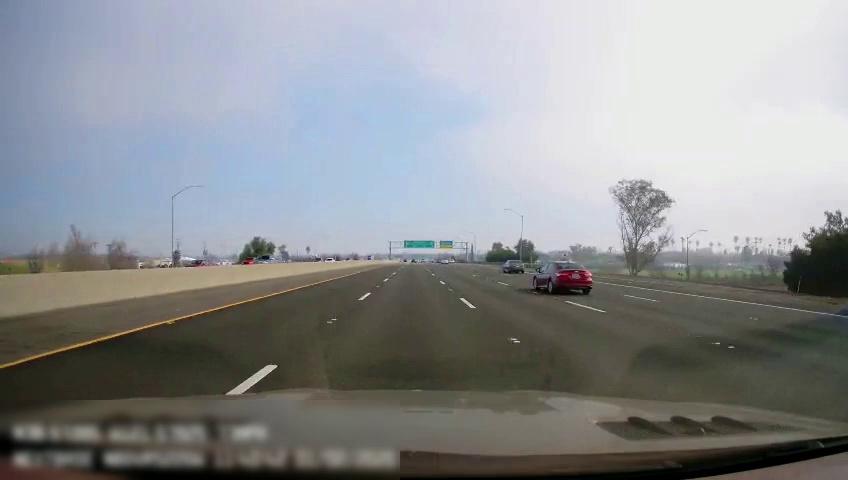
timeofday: Day
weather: Sunny
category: Vehicles | Car
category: Vehicles | Car
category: Vehicles | SUV
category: Drivable Space
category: Vehicles | Car
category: Vehicles | Car
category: Lanes | Current Lane
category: Lanes | Current Lane
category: Lanes | Current Lane
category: Lanes | Alternate Lane
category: Lanes | Alternate Lane
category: Lanes | Alternate Lane
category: Lanes | Alternate Lane
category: Traffic | Signs
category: Traffic | Signs